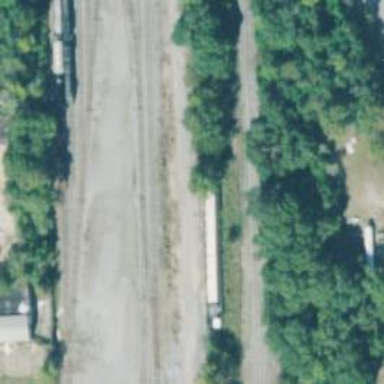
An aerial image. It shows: Site related to the railway.